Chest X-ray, PA view. Patient: 65 years old, sex F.
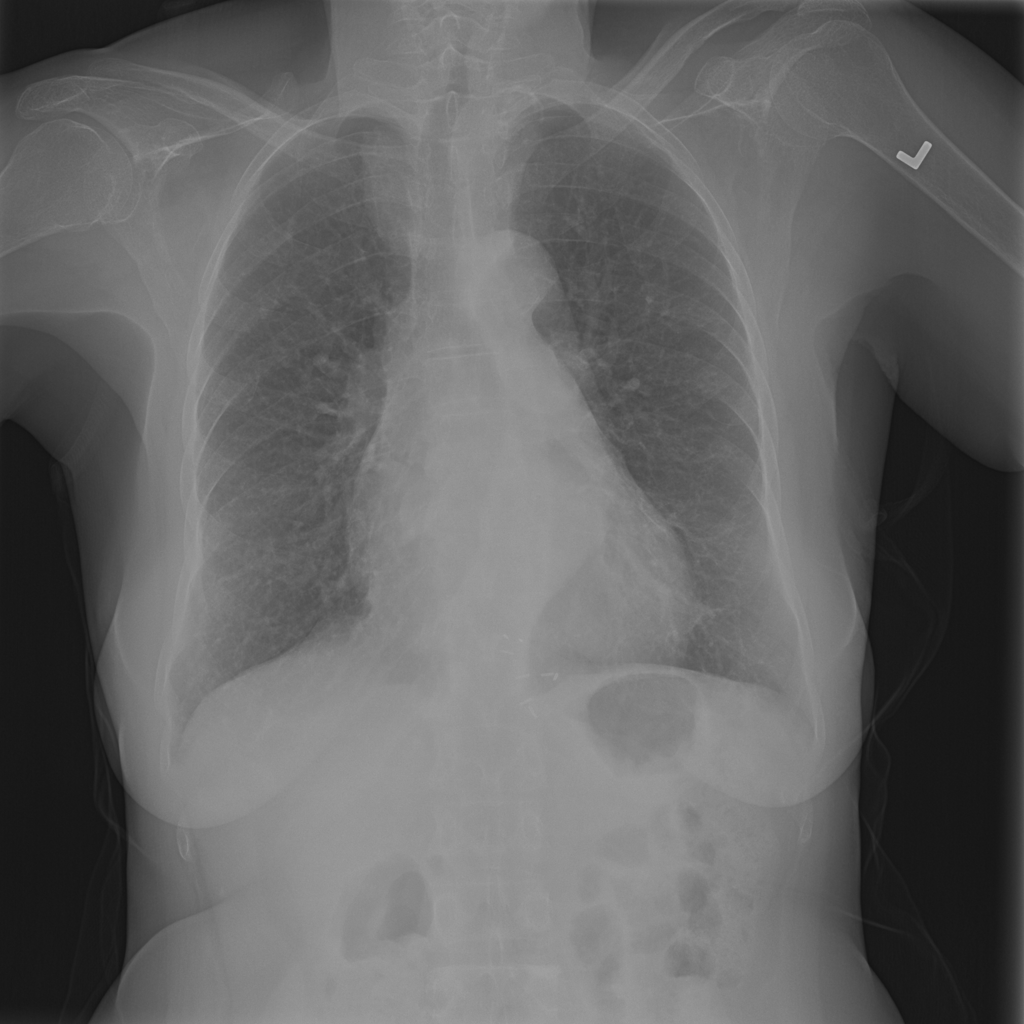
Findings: Fibrosis